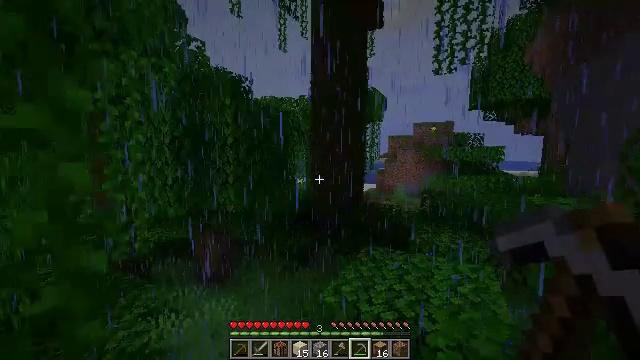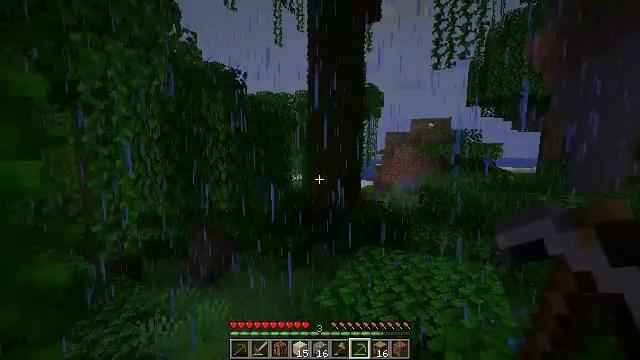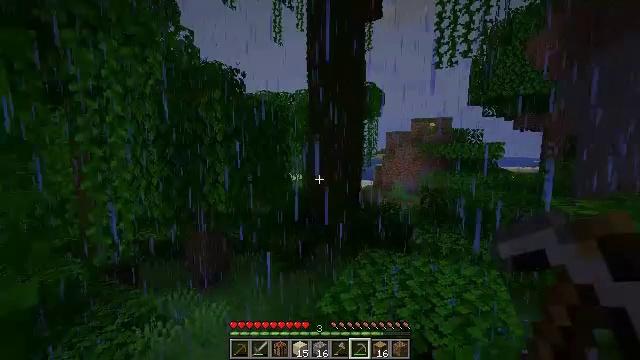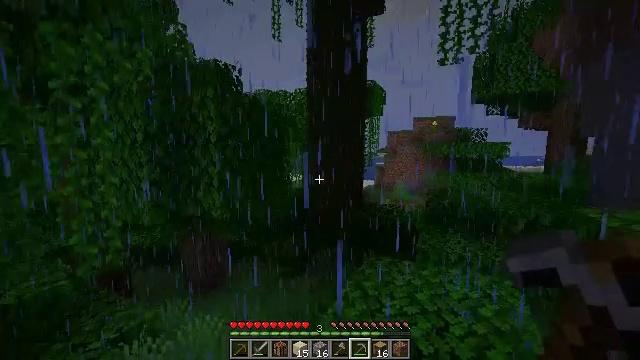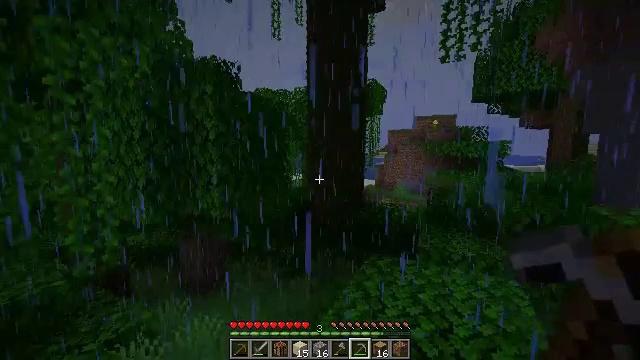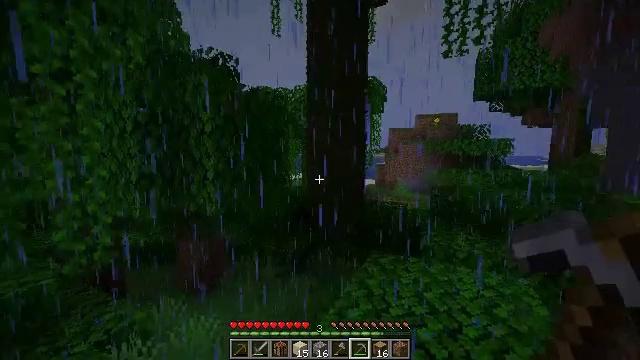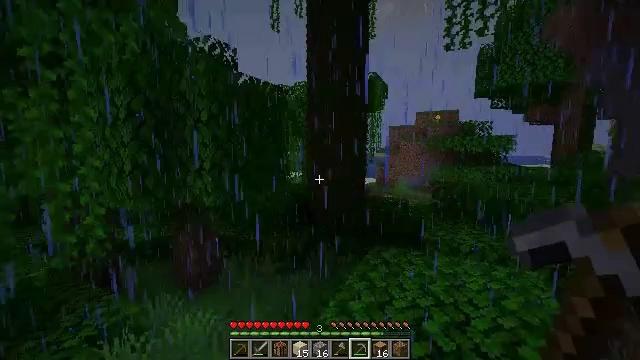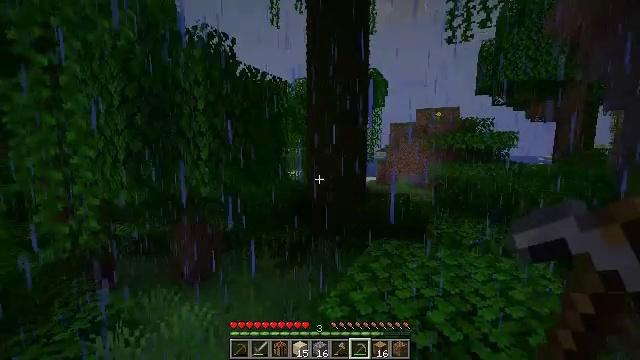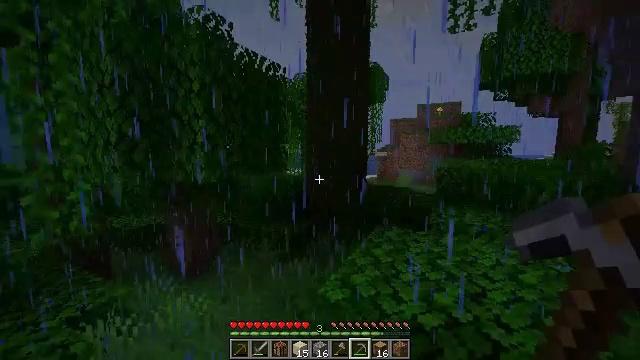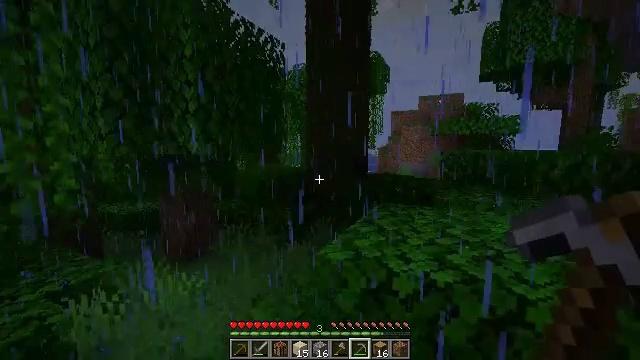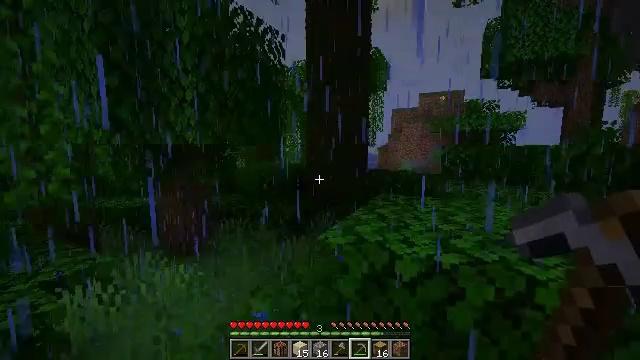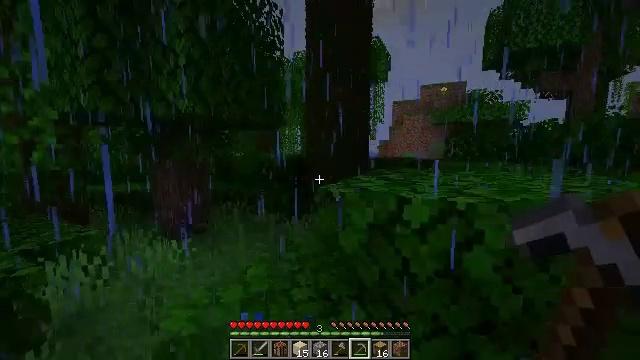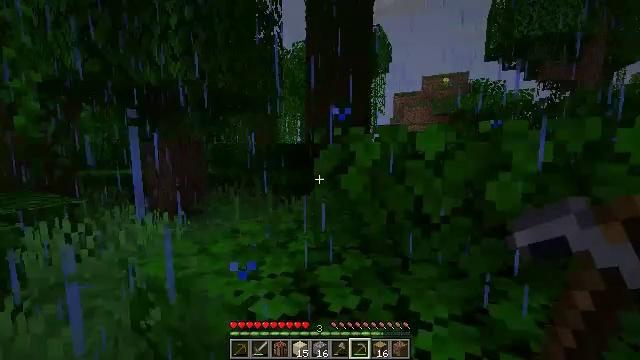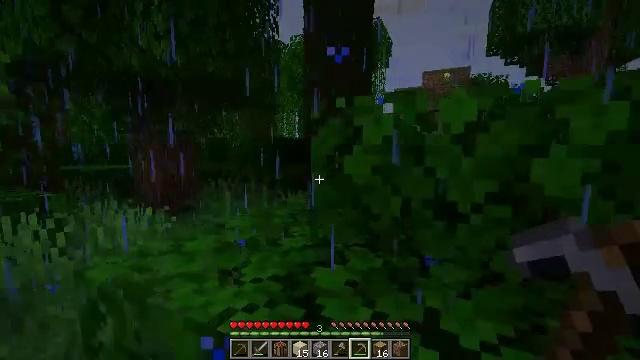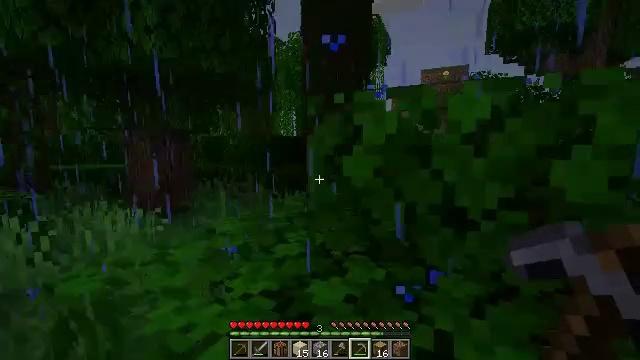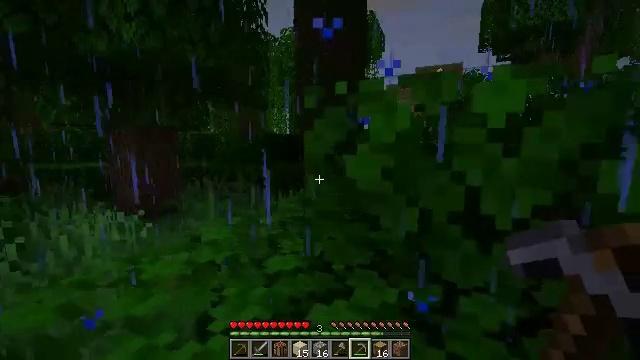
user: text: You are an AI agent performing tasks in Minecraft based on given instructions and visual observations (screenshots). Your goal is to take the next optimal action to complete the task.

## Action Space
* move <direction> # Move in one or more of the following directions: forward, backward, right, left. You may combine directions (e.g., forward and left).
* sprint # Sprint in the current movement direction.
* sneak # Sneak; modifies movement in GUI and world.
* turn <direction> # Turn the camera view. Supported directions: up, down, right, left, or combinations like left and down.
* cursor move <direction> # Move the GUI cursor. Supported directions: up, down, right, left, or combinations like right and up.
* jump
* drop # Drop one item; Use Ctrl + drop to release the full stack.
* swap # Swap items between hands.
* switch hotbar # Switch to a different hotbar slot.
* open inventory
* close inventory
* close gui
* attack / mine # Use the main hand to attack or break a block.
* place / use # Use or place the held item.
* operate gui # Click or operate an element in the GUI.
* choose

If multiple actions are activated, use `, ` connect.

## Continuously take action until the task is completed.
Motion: motion action
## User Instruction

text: Attack the jungle leaves to remove it.
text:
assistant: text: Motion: move forward
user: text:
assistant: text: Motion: move forward
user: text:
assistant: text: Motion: move forward
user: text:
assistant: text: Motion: move forward
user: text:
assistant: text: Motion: move forward
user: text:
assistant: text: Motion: move forward
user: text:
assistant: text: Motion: move forward
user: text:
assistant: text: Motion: move forward
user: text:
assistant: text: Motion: move forward
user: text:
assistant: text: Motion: move forward
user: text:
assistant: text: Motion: move forward
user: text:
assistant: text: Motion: move forward
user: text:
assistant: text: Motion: move forward
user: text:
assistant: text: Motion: move forward
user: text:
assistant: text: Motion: move forward, turn right
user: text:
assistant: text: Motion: move forward, turn right
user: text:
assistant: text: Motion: move forward
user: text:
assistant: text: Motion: move forward
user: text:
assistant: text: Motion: move forward
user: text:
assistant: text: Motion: move forward
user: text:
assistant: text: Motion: move forward
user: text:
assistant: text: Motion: move forward
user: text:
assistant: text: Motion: move forward, jump
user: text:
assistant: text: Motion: move forward, jump
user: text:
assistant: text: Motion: move forward, jump
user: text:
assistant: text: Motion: move forward, jump
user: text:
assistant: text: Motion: move forward
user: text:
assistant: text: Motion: move forward
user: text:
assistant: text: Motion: move forward
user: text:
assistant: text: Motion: move forward